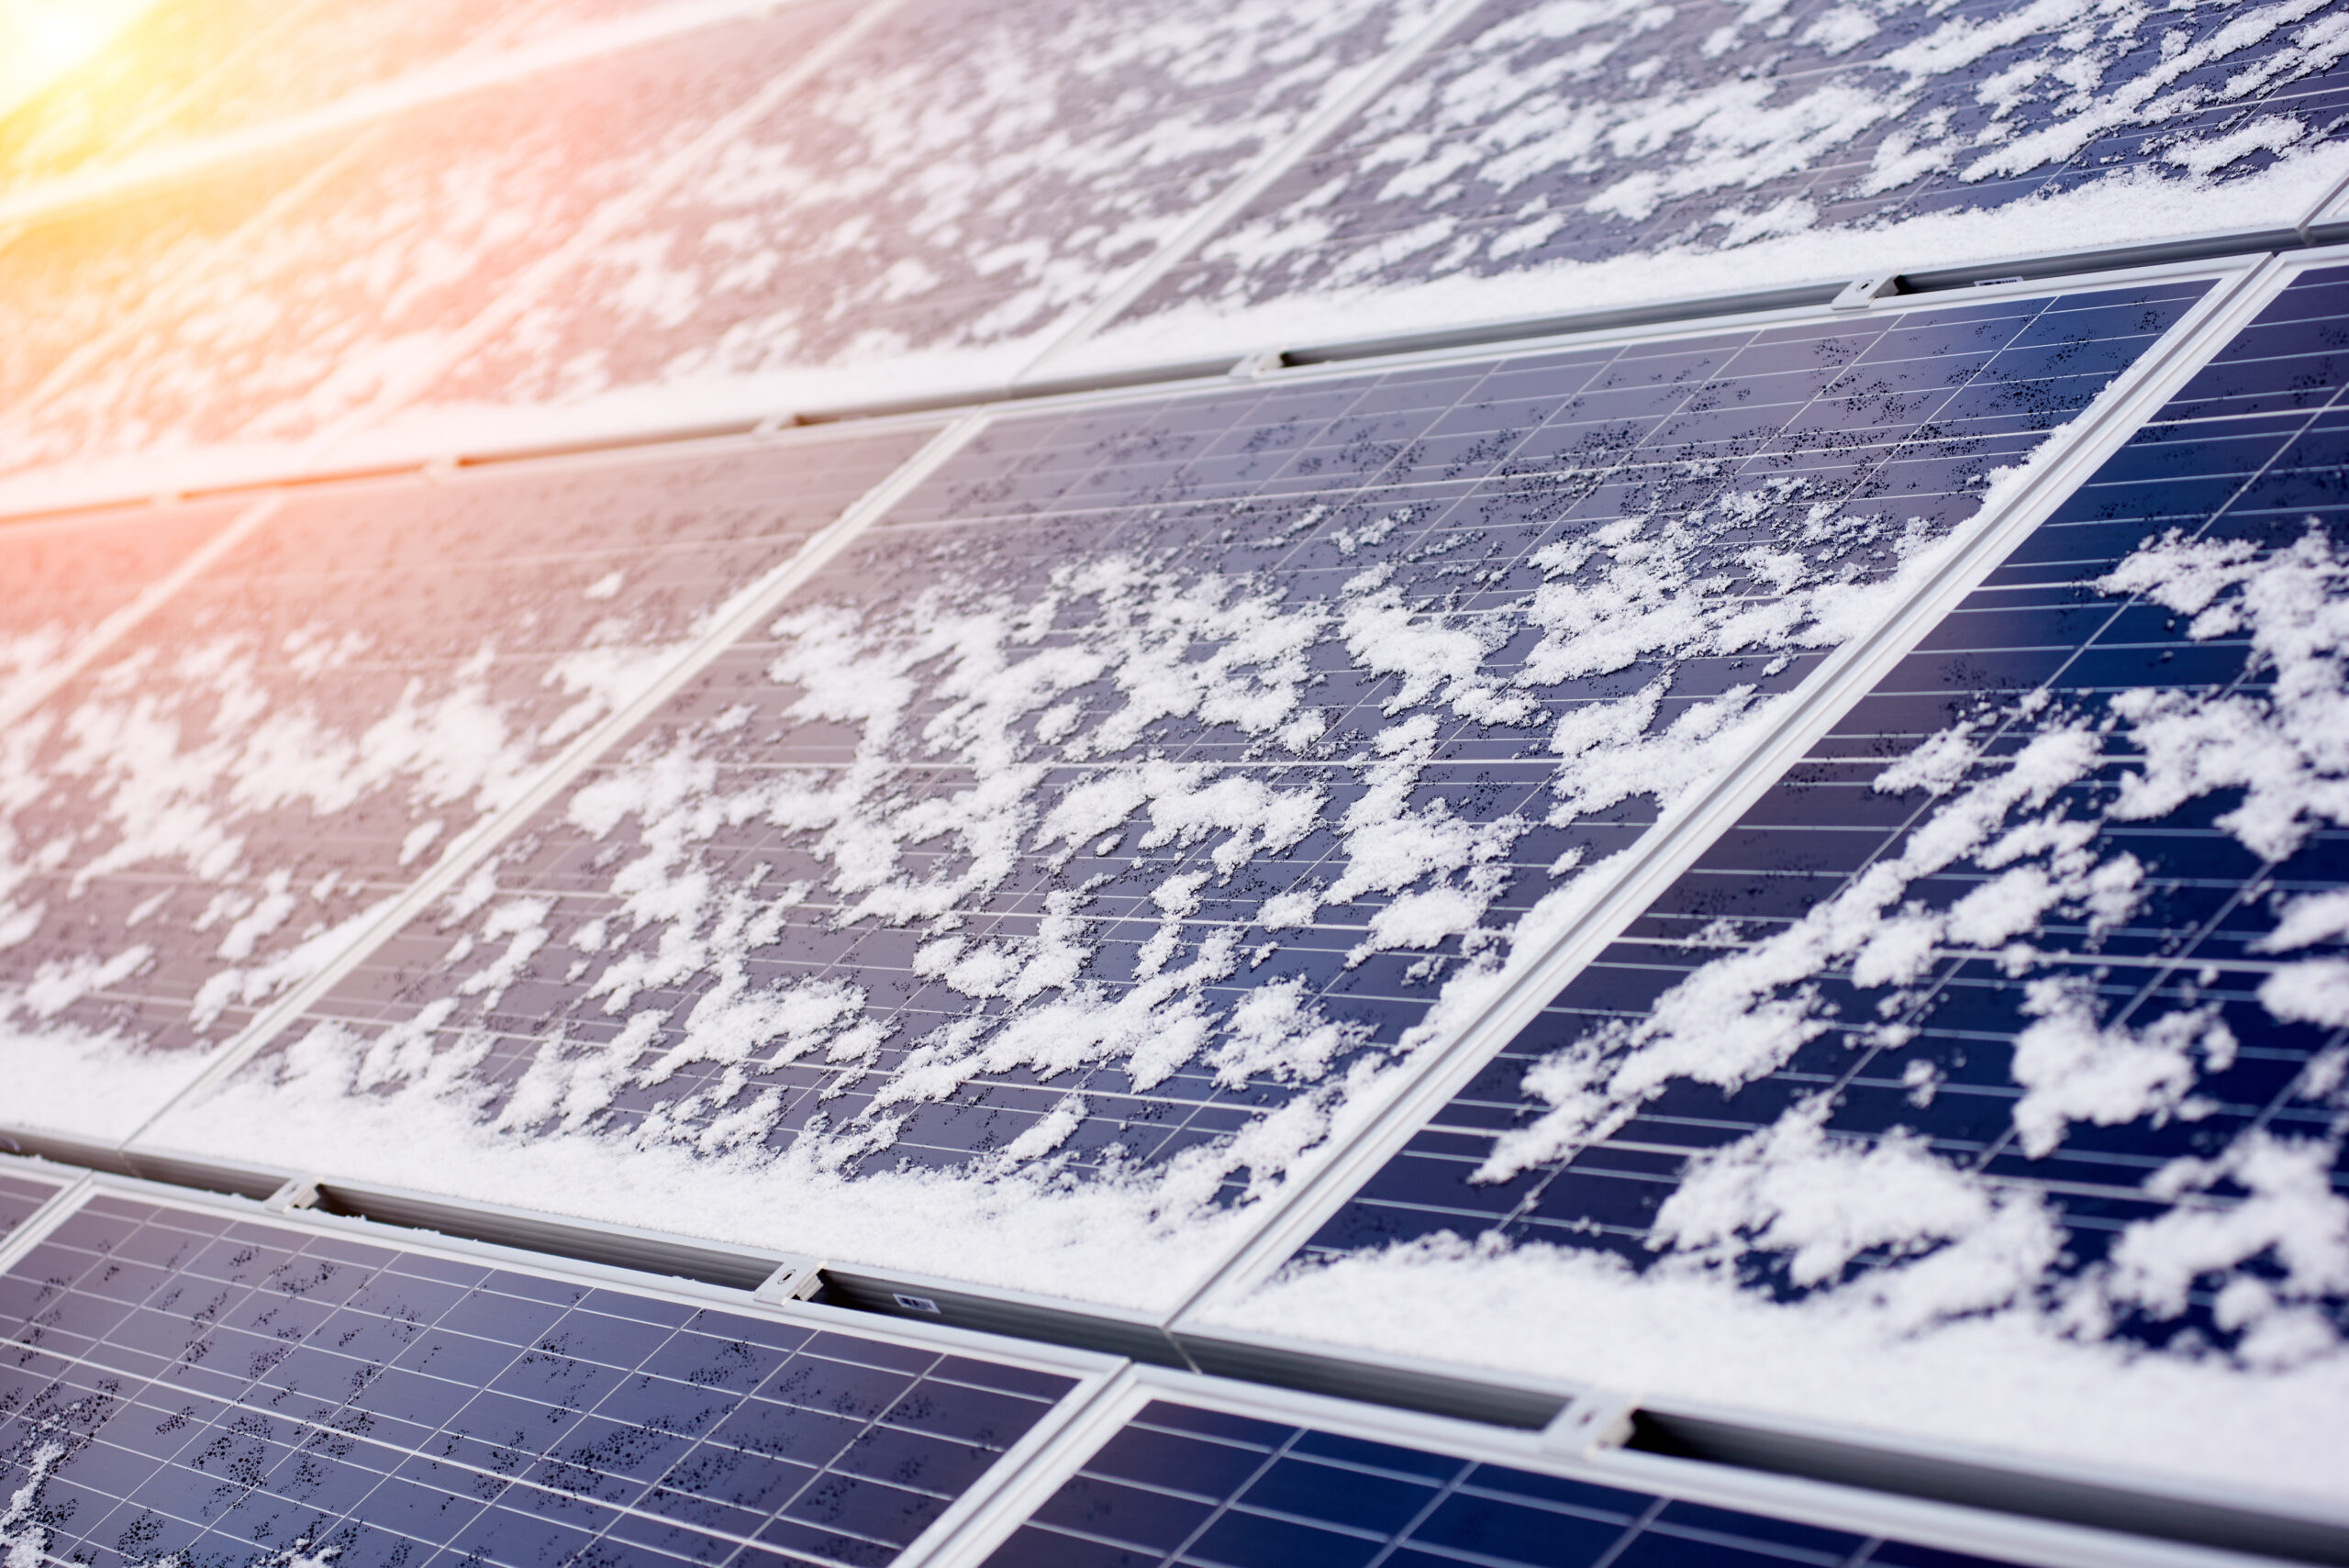
Label: Snow-Covered